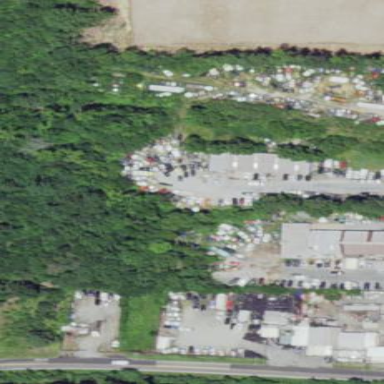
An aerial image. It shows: Industrial area designated as scrap yard.